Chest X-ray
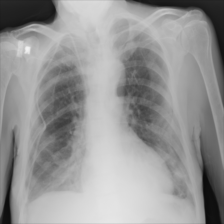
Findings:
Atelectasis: negative
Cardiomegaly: negative
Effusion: negative
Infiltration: negative
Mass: negative
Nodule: negative
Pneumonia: negative
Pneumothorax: negative
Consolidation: negative
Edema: negative
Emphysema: negative
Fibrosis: negative
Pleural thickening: negative
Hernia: negative